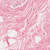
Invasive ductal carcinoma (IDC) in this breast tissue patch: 0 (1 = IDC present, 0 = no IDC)